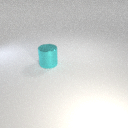
large cyan metal cylinder